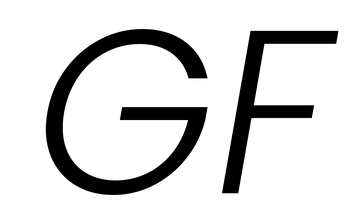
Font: Poppins-LightItalic